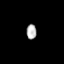
Tissue: prostate
Cell type: T cells
Senescence score: 0.3204
Nuclear area (px): 147
Mean DAPI intensity: 178.061